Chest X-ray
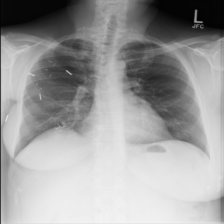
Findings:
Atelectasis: positive
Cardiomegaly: negative
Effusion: negative
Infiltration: negative
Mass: negative
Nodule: negative
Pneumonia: negative
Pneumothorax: negative
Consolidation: negative
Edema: negative
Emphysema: negative
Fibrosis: positive
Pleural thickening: negative
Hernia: negative